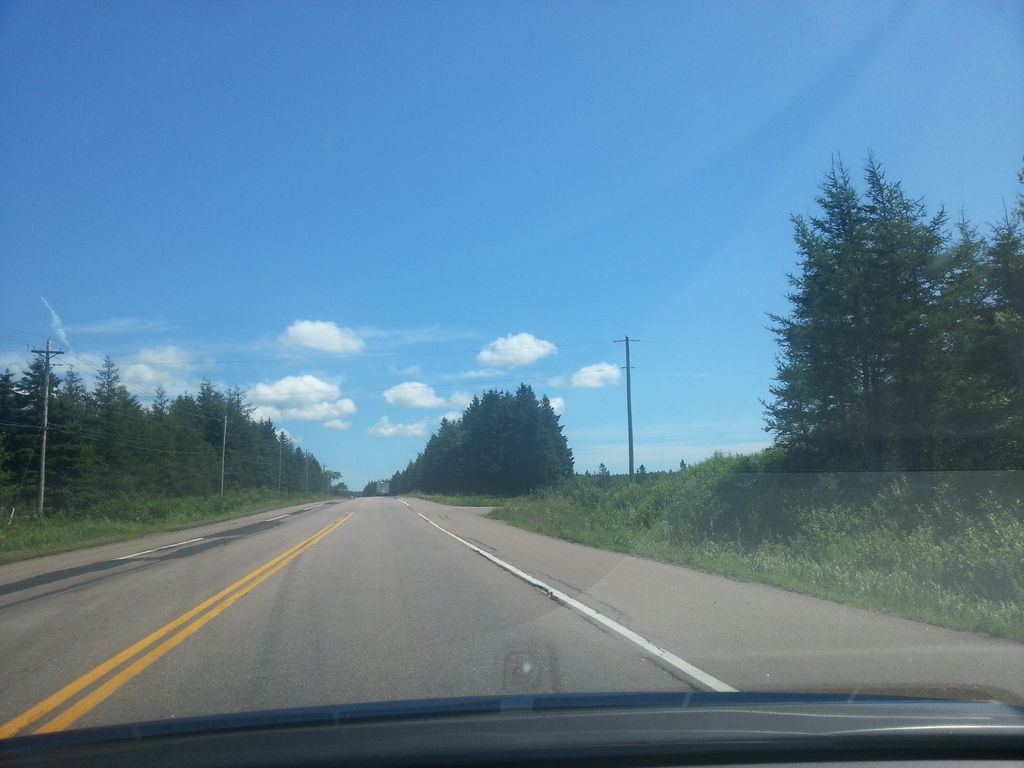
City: charlottetown